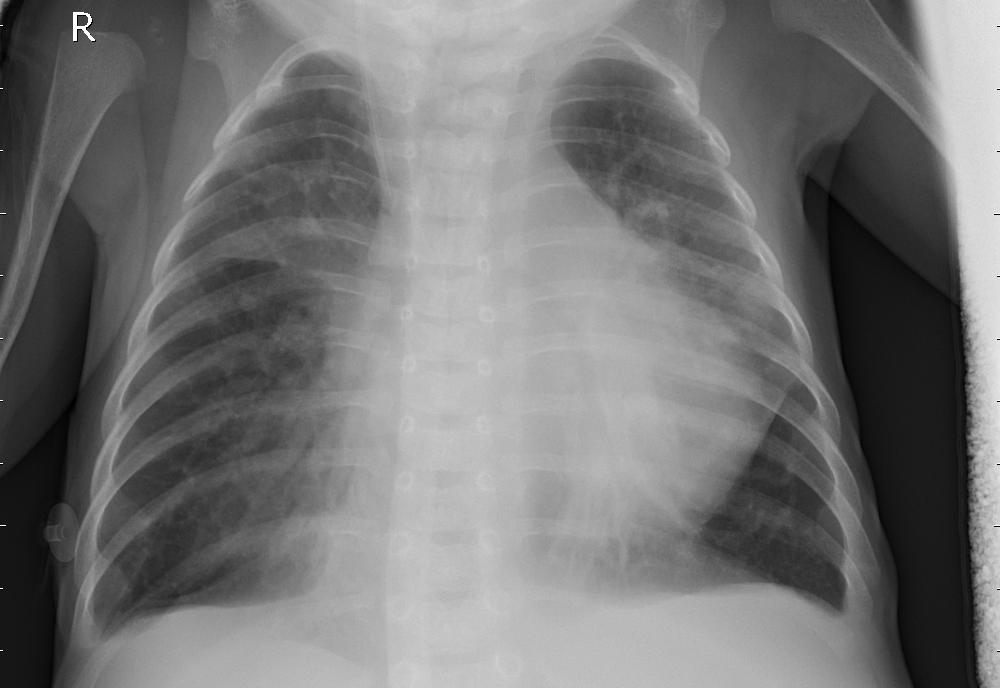
Diagnosis: PNEUMONIA